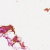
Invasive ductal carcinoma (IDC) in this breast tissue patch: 0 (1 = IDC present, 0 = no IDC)